Field crop: maize
Growth stage: 2
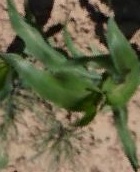
Species: maize